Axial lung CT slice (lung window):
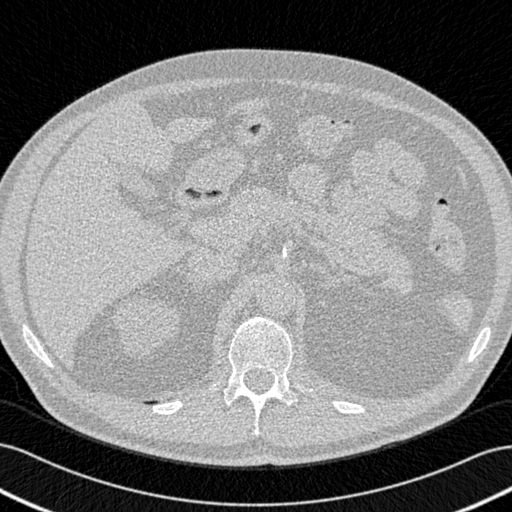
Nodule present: no